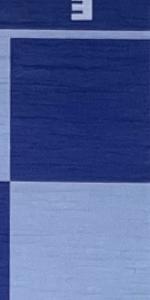
Label: Empty